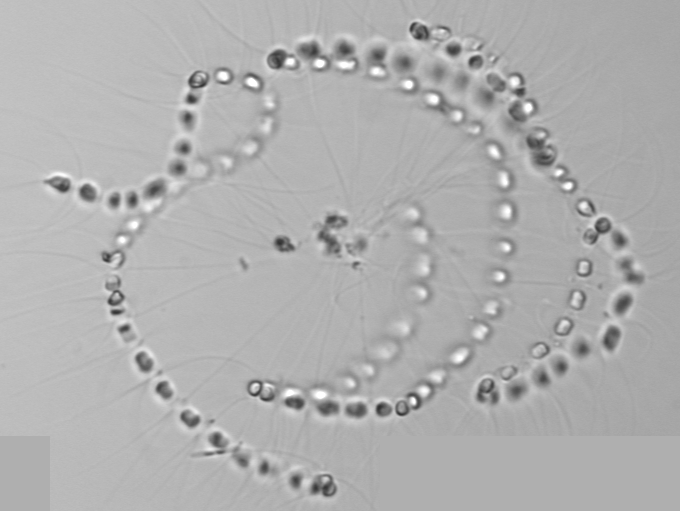
Label: Chaetoceros_socialis